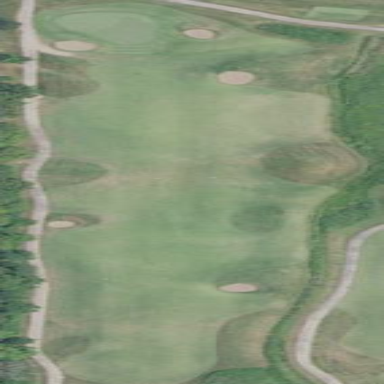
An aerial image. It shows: Golf fairway surrounded by grass.